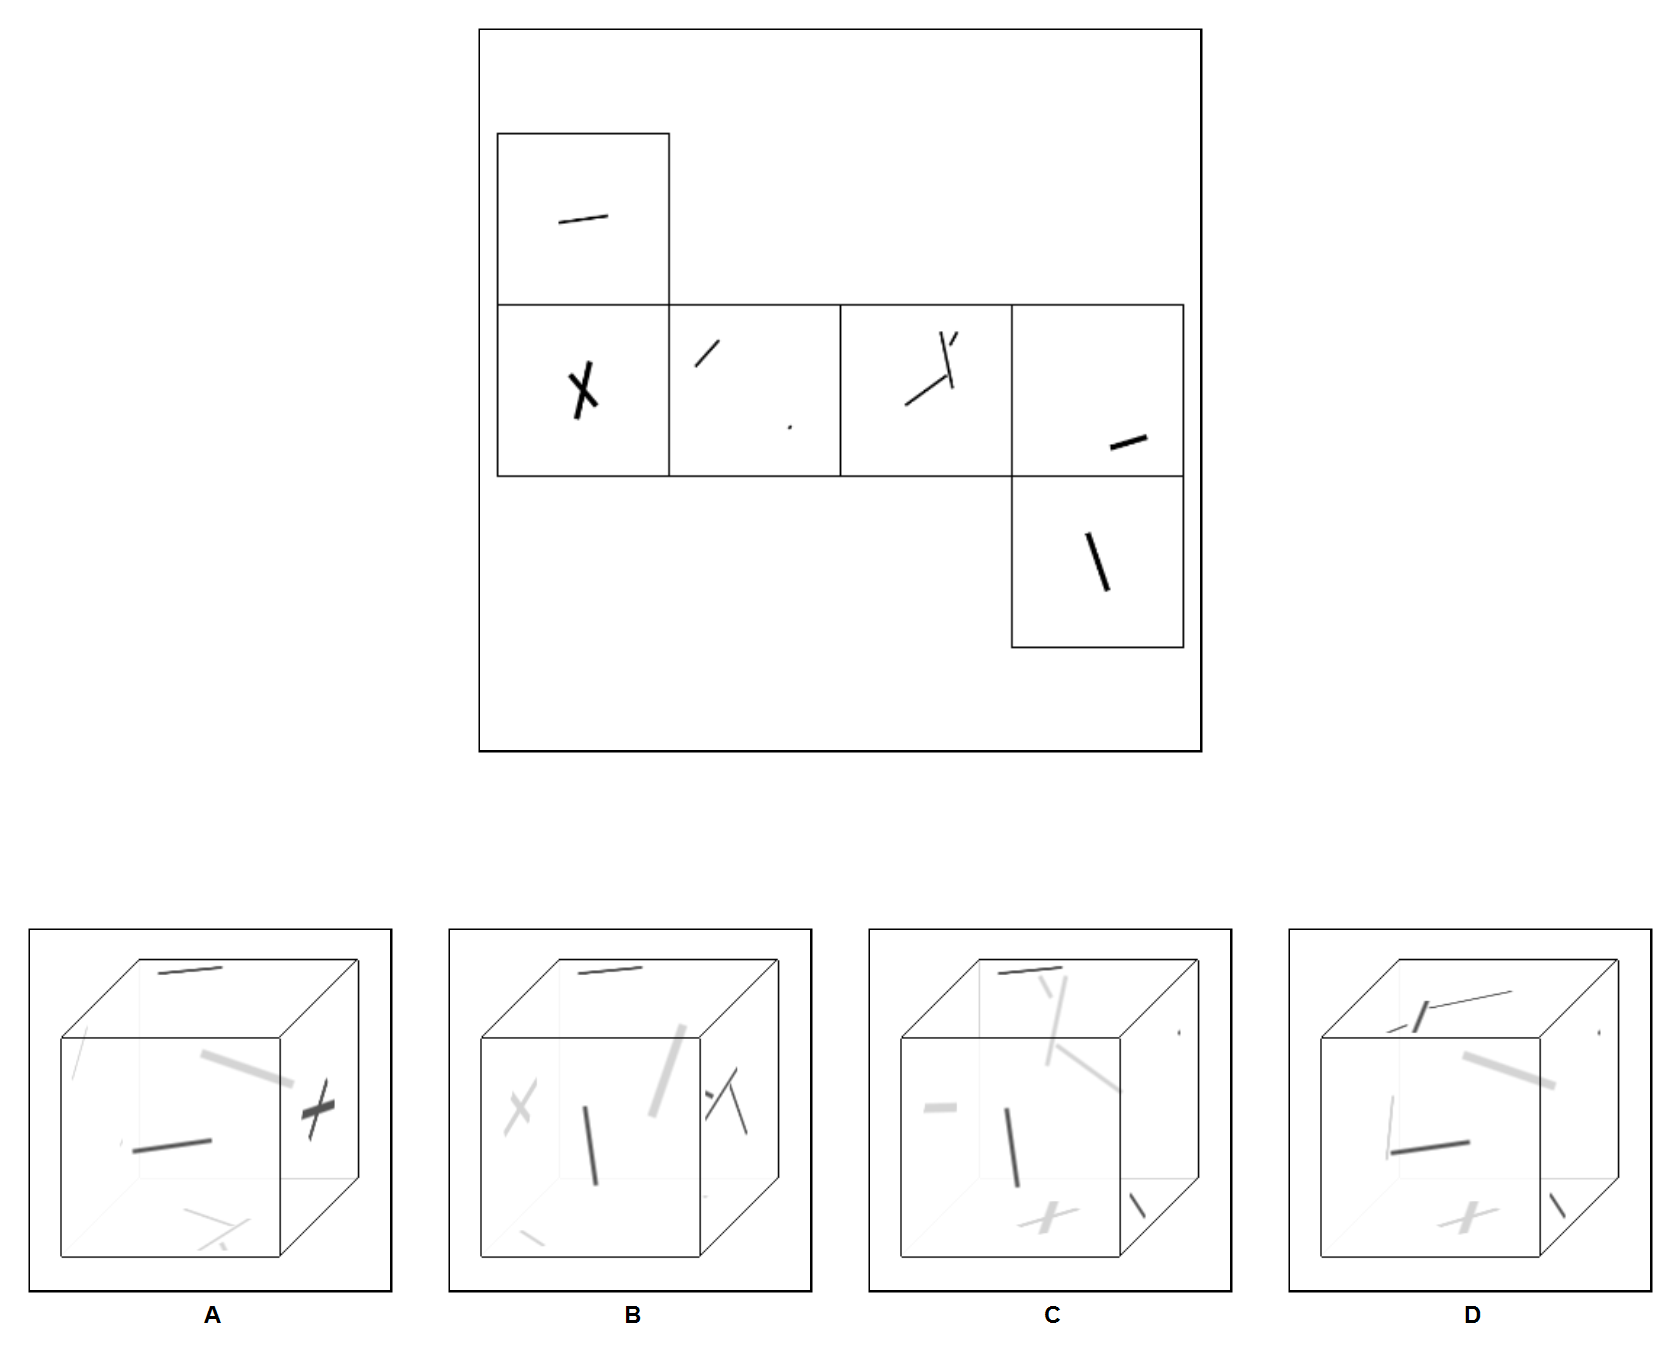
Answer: D